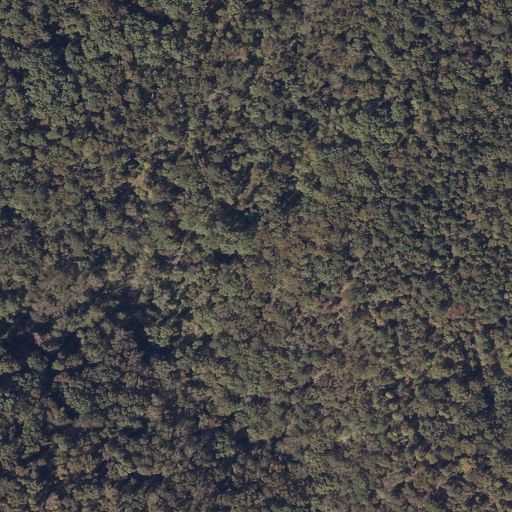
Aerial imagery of ridge(s) in Alabama named Greens Creek Mountain containing deciduous forest and mixed forest